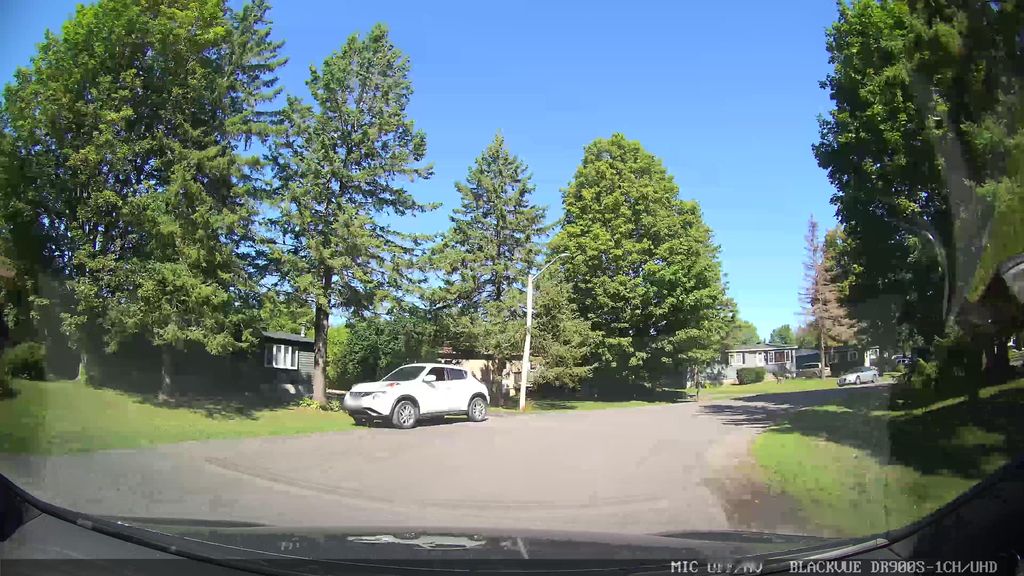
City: ottawa-gatineau